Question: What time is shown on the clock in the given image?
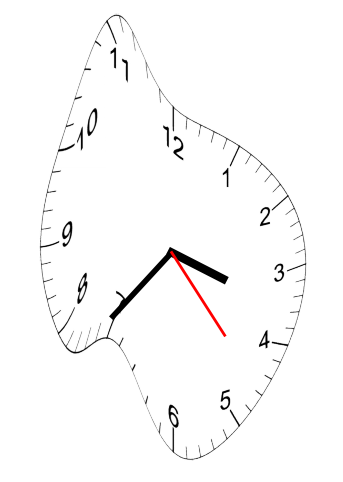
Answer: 03:36:23